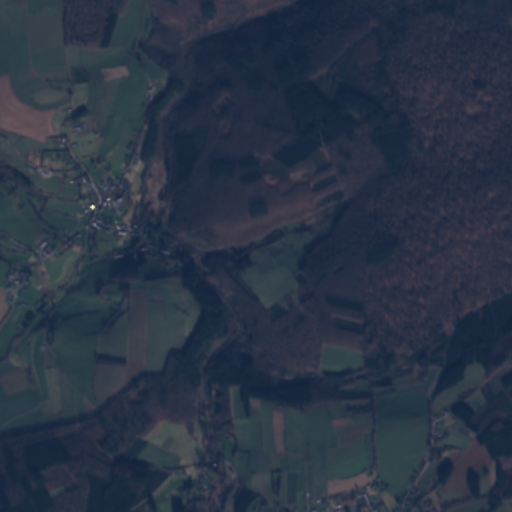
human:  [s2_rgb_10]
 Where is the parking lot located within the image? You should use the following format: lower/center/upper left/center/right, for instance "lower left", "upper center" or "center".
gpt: The parking lot is located in the lower right of the image.
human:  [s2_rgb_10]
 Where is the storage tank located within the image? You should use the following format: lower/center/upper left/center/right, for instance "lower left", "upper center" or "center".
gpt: The storage tank is located in the upper left of the image.
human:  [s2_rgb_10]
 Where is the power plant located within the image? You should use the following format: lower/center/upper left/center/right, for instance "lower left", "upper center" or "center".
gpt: There is no power plant in the image.